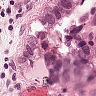
Metastatic tissue present: yes